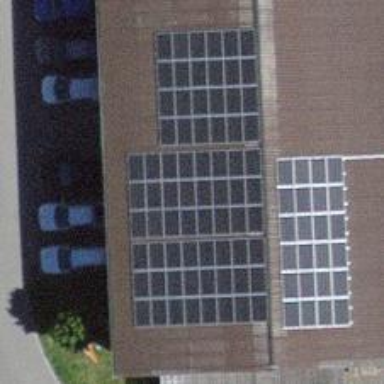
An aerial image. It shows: Solar power generator utilizing photovoltaic technology with solar photovoltaic panels.